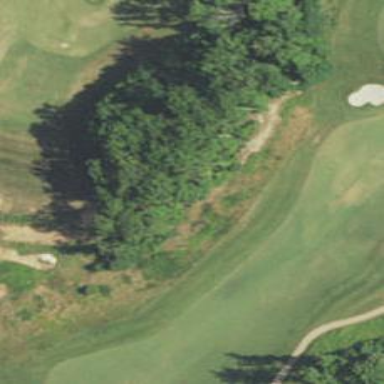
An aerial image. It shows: Grassy area designated as golf fairway.